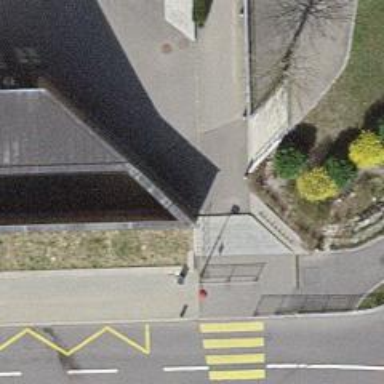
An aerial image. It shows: Staircase with ramp.